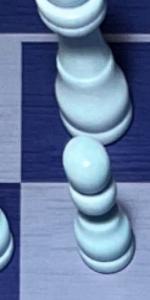
Label: Pawn_White